Field crop: maize
Growth stage: 2
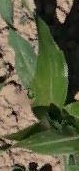
Species: maize